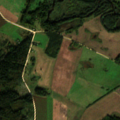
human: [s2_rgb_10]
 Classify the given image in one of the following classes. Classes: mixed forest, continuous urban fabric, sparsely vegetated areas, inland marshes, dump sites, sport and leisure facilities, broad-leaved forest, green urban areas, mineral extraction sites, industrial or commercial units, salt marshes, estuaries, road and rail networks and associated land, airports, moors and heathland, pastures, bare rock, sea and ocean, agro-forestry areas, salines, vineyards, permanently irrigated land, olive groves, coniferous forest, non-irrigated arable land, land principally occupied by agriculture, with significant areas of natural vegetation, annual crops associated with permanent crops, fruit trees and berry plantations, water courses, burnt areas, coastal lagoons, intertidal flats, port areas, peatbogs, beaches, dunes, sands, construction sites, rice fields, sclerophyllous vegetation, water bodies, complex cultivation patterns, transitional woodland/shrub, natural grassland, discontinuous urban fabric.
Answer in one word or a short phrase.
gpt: pastures, complex cultivation patterns, land principally occupied by agriculture, with significant areas of natural vegetation, coniferous forest, mixed forest